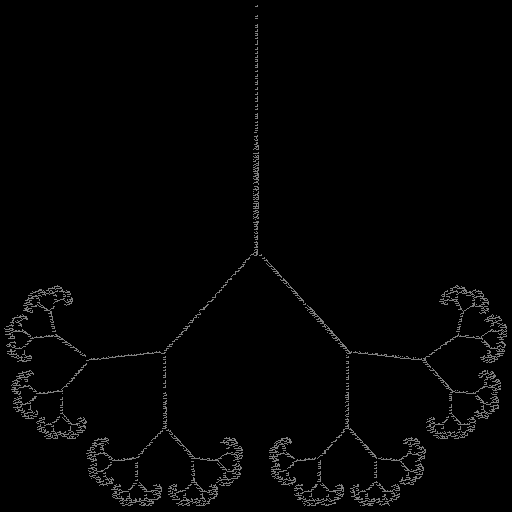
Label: sticks